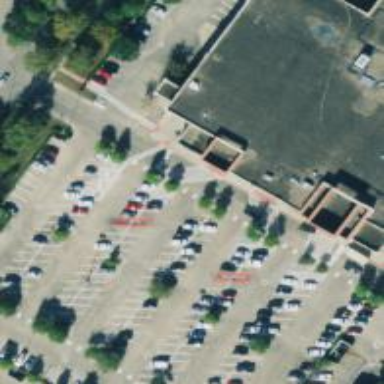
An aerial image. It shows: Parking space is available.